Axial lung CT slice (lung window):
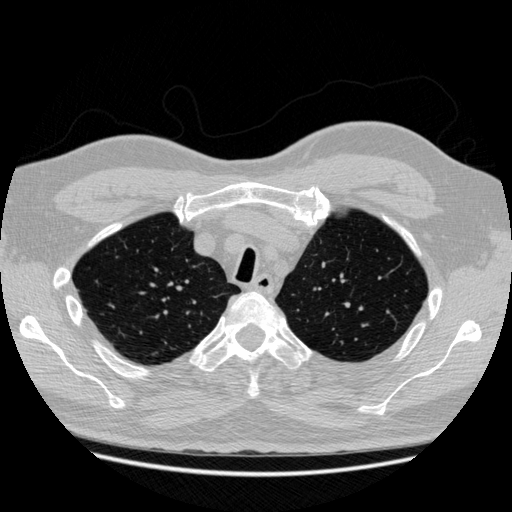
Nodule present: no